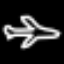
Label: airplane